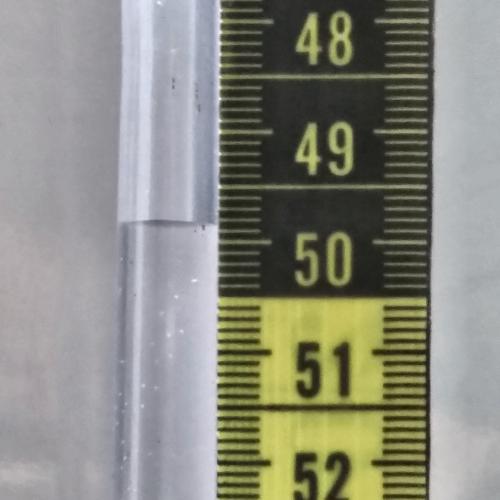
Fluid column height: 49.9 cm